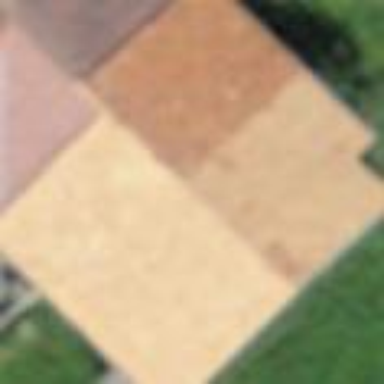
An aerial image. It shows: Rural barn.